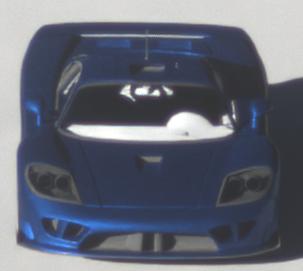
Make: Saleen
Model: S7
Detailed model: -
Model produced from: 2000
Model produced until: 2008
Doors: 2
Color: blue
Road condition: dry road
Daytime: sunrise or sunset
Contrast: medium contrast